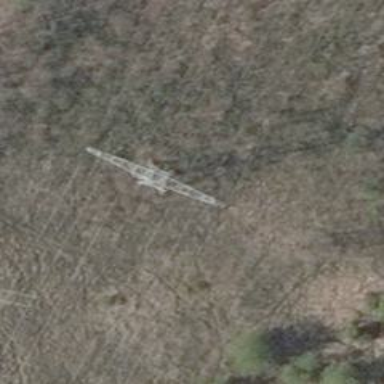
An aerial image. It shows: Power line is depicted.